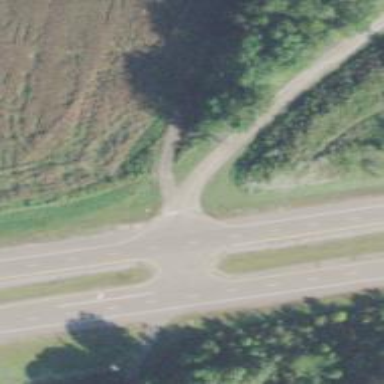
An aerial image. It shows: Trunk link highway.